Question: '''
// #include loads up library files, the order can matter
// generally load glut.h last
#include <stdio.h> // this library is for standard input and output
#include "glut.h"// this library is for glut the OpenGL Utility Toolkit
#include <math.h>
// this is the initialisation function, called once only
void init() {
glClearColor(0.0, 0.0, 1.0, 0.0); // set what colour you want the background to be
glMatrixMode(GL_PROJECTION); // set the matrix mode, we will look at this later
// set the projection window size in x an y.
gluOrtho2D(0.0, 500, 0.0, 500.0);
}
// this is the display function it is called when ever you want to draw something
// all drawing should be called form here
void circle() {
// draw circle
float theta;
glClear(GL_COLOR_BUFFER_BIT); // clear the screen using the background colour
glBegin(GL_POLYGON);
glColor3f(1.0, 0.0, 0.0); // set colour to red
for (int i = 0; i < 320; i++) {
theta = i * 3.142 / 180;
glVertex2f(190 + 50 * cos(theta), 250 + 70 * sin(theta));
}
glEnd();
glFlush(); // force all drawing to finish
}
// this has the effect of repeatedly calling the display function
void display() {
circle();
}
// as with many programming languages the main() function is the entry point for execution of the program
int main(int argc, char** argv) {
glutInit(&argc, argv); //perform the GLUT initialization
glutInitDisplayMode(GLUT_SINGLE | GLUT_RGB); // more initialisation
glutInitWindowSize(800, 600); // set window position
glutInitWindowPosition(0, 0); // set window size
glutCreateWindow("Circle"); // create a display with a given caption for the title bar
init(); // call init function defined above
glutDisplayFunc(display); // define what function to call to draw
// the last function in the program puts the program into infinite loop
glutMainLoop();
// this line exits the program
return 0;
}
'''
I've added comments so you can understand my code. The code creates a big red circle, and cuts the bottom right side of the circle, but I want to the cut only the bottom side. How can I achieve this? I would really appreciate the help.
Like this:

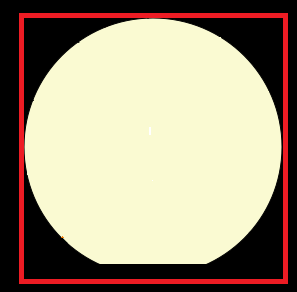
Answer: If you want to cut a circle by a <URL>, then you have to define an start angle and an end angle and to specify the vertex coordinates form the point on the circle with the start angle to the point with the end angle.
A <URL> has an angle of -90 degrees.
If you want to cut a part at the bottom of the circle, then the start and the end angle can be calculated like this:
'''
int cutsegment = 45;
int start = -90 + cutsegment / 2;
int end = 270 - cutsegment / 2;
for (int i = start; i <= end; i++) {
theta = i * 3.142 / 180;
glVertex2f(190 + 50 * cos(theta), 250 + 70 * sin(theta));
}
'''
<URL>